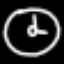
Label: clock